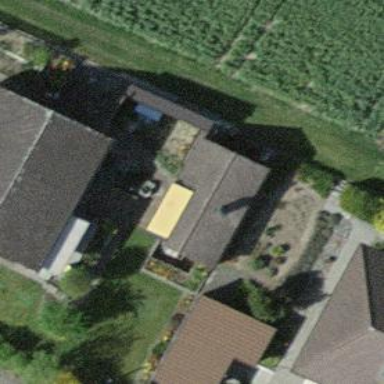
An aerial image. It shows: Shed.